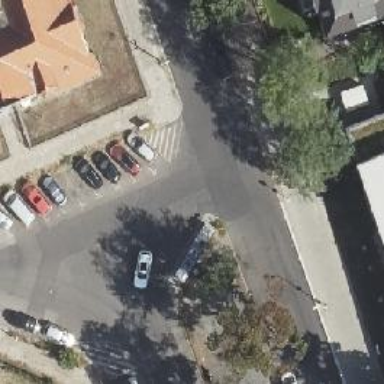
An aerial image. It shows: Residential road with asphalt surface. There is parallel parking lane on the left side of the road.